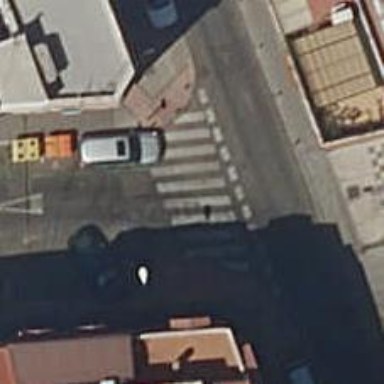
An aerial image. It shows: Uncontrolled road crossing.